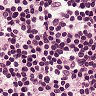
Metastatic tissue present: no